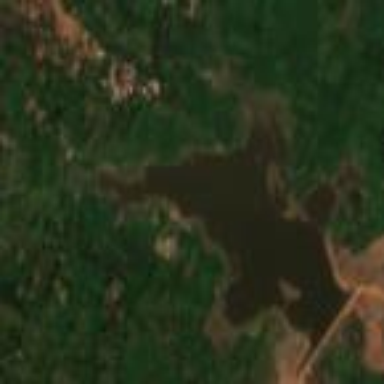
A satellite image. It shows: Reservoir surrounded by water.